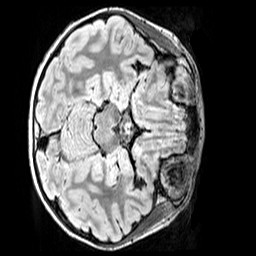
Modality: FLAIR
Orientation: axial
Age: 11
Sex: male
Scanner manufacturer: siemens
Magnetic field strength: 3 T
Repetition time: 5 s
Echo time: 0.388 s